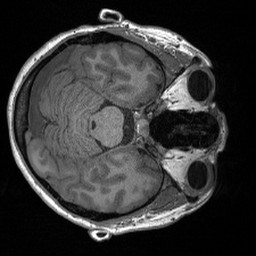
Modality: T1w
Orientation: axial
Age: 25
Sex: female